Aerial crown-view tile of a tropical tree (Barro Colorado Island, Panama), acquired 20241216:
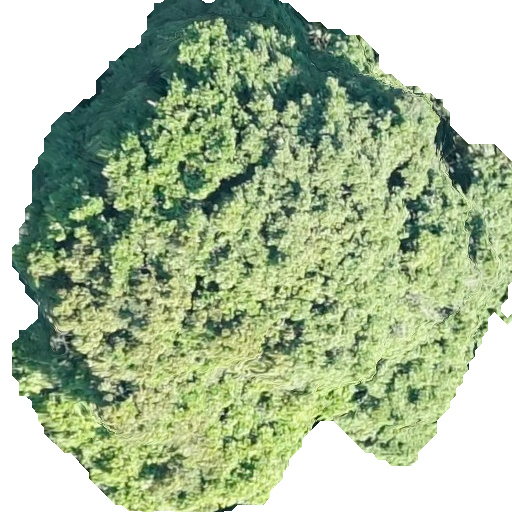
Species: Prioria copaifera
GBIF accepted scientific name: Prioria copaifera
Crown area: 281.015 m²